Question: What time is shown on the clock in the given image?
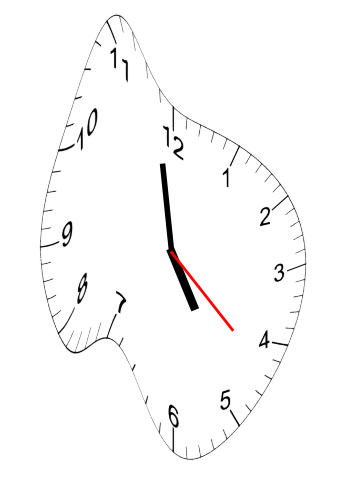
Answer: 04:58:22